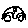
Label: car